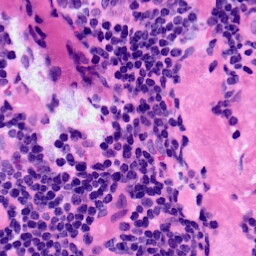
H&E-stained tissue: LymphNode